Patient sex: M
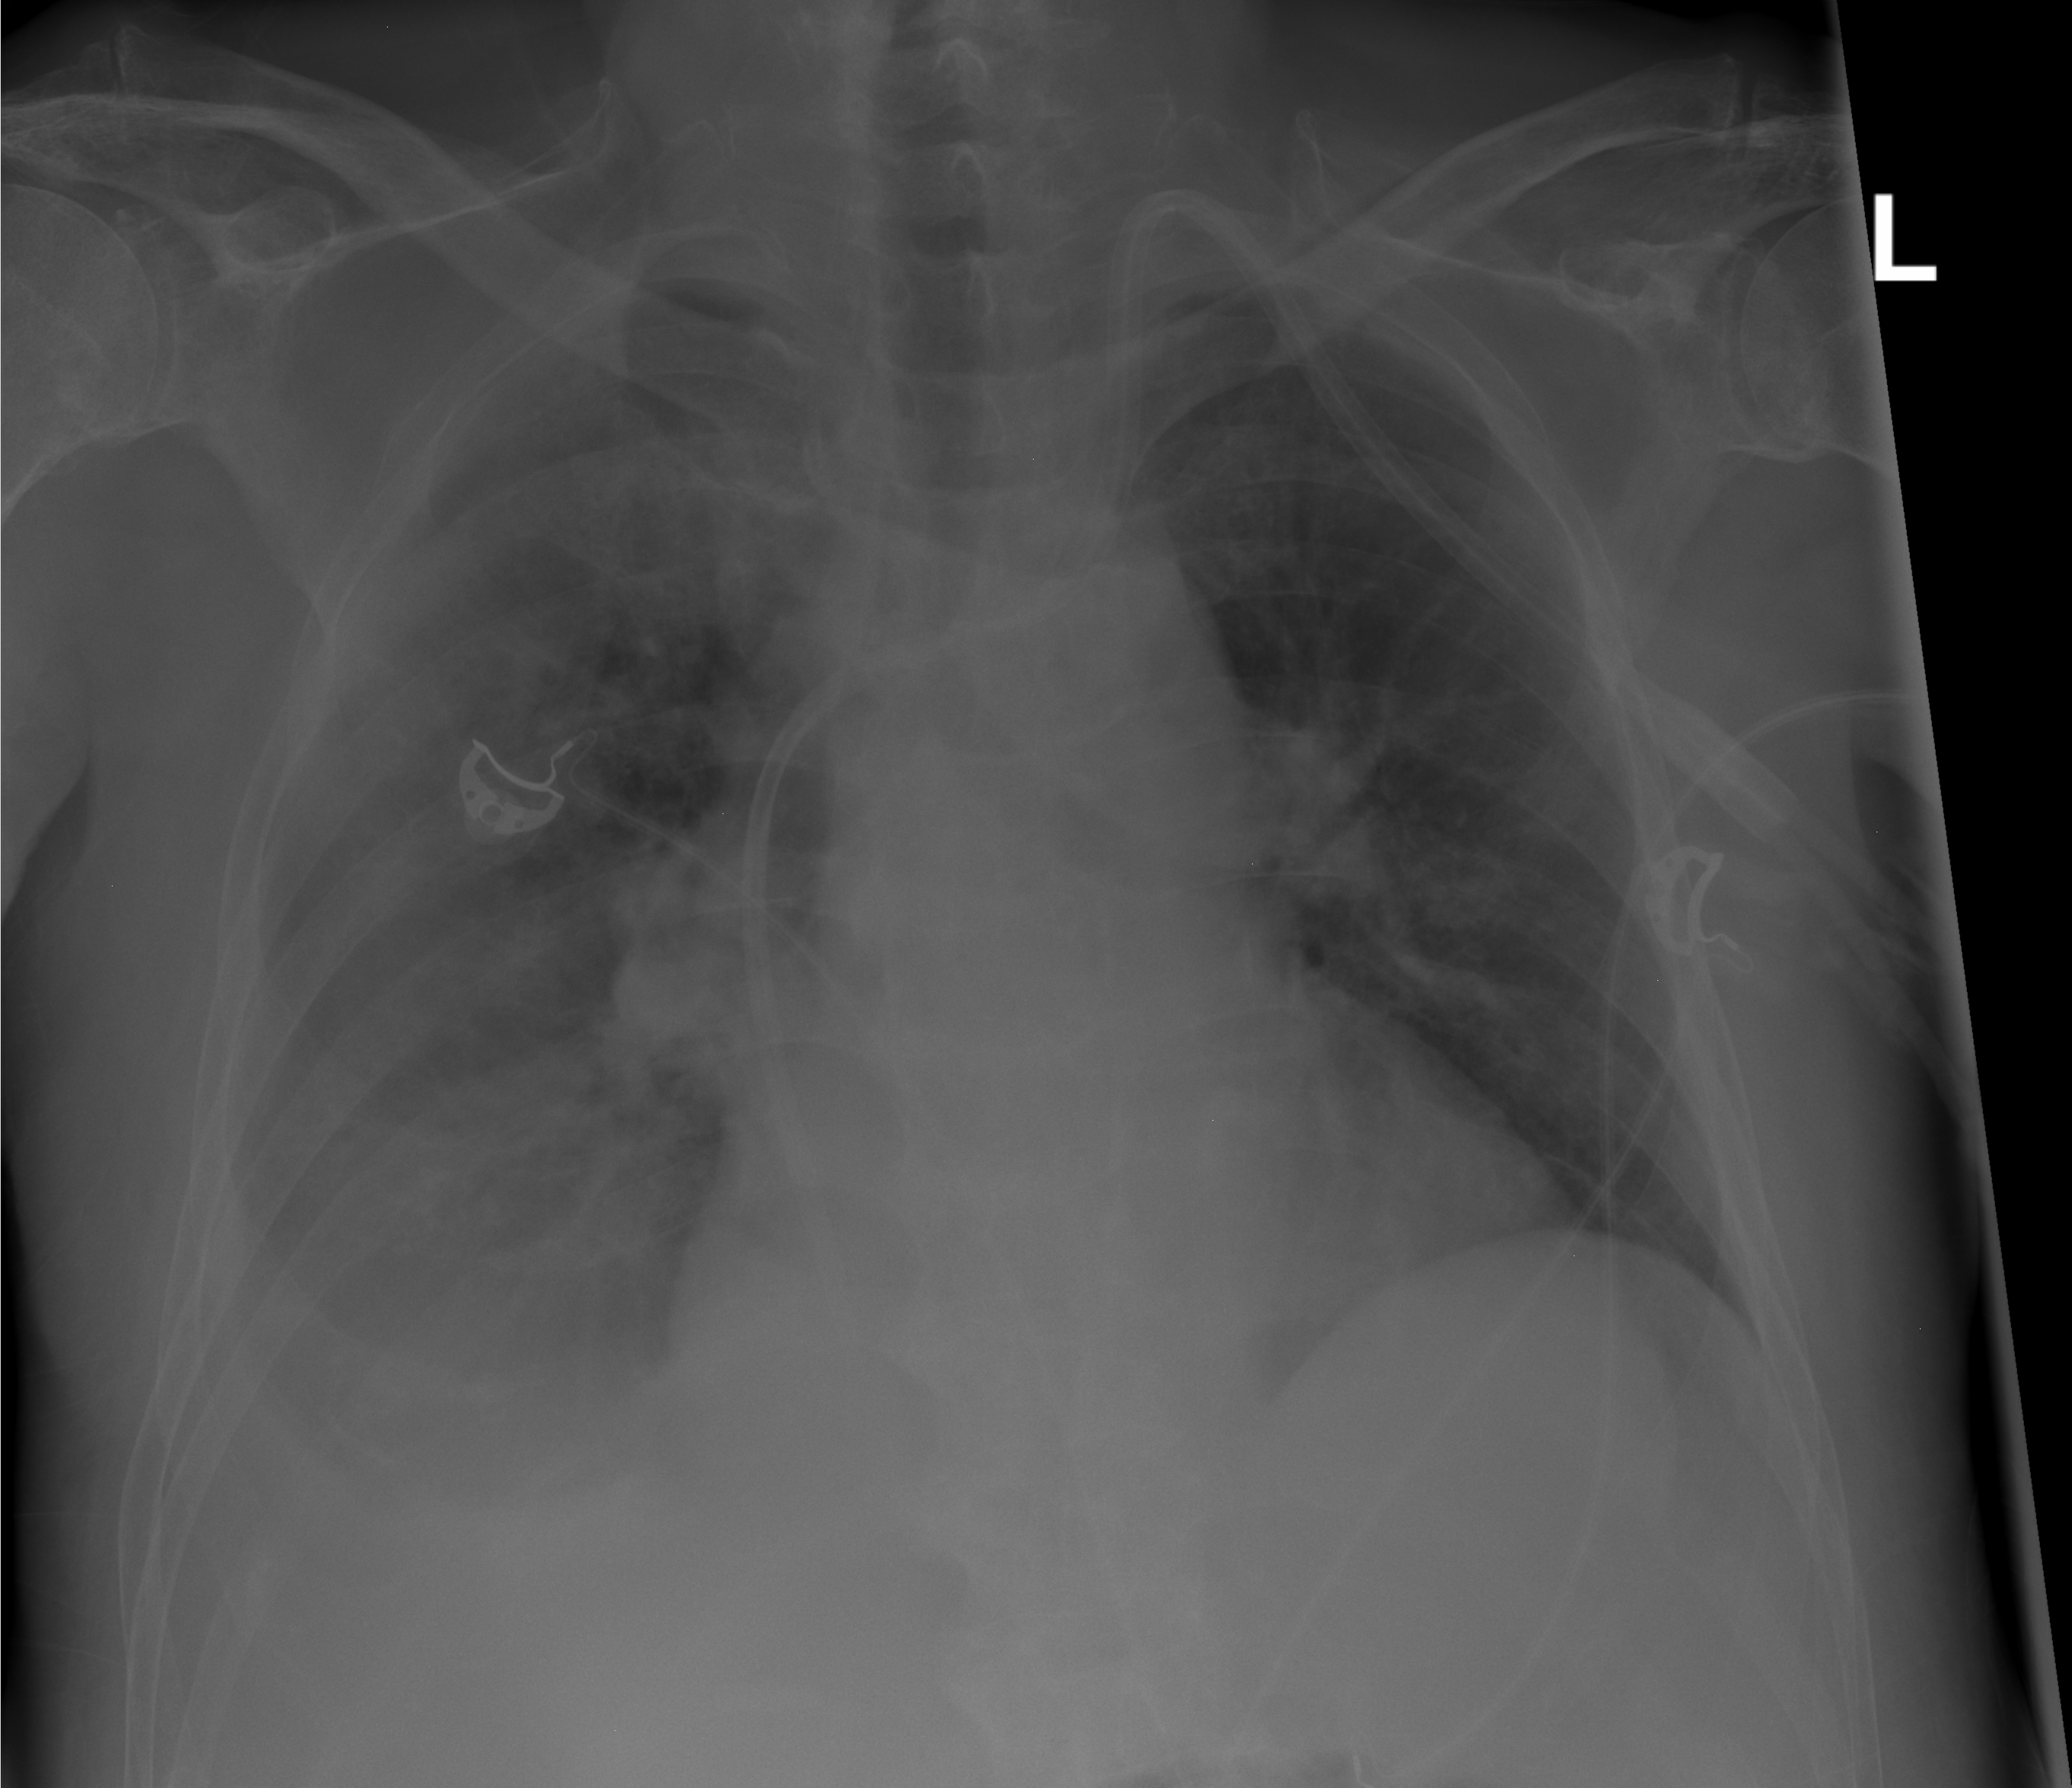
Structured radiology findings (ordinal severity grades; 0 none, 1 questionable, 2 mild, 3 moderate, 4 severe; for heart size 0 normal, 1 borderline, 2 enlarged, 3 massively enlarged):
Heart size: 0
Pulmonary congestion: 0
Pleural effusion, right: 2
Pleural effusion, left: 0
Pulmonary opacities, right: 0
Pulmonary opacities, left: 0
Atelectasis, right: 2
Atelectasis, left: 0